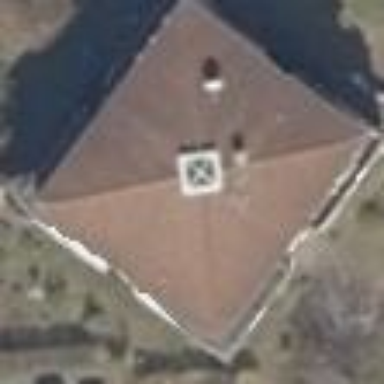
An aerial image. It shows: Residential building with pyramidal roof shape.